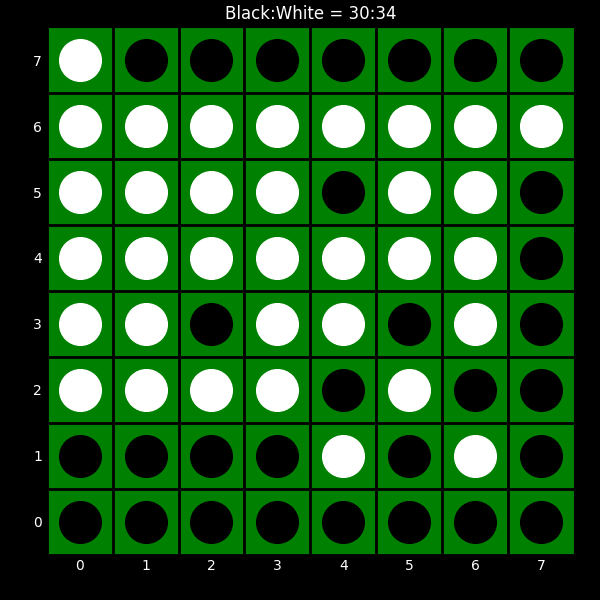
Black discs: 30
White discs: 34